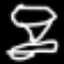
Label: hourglass